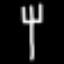
Label: fork